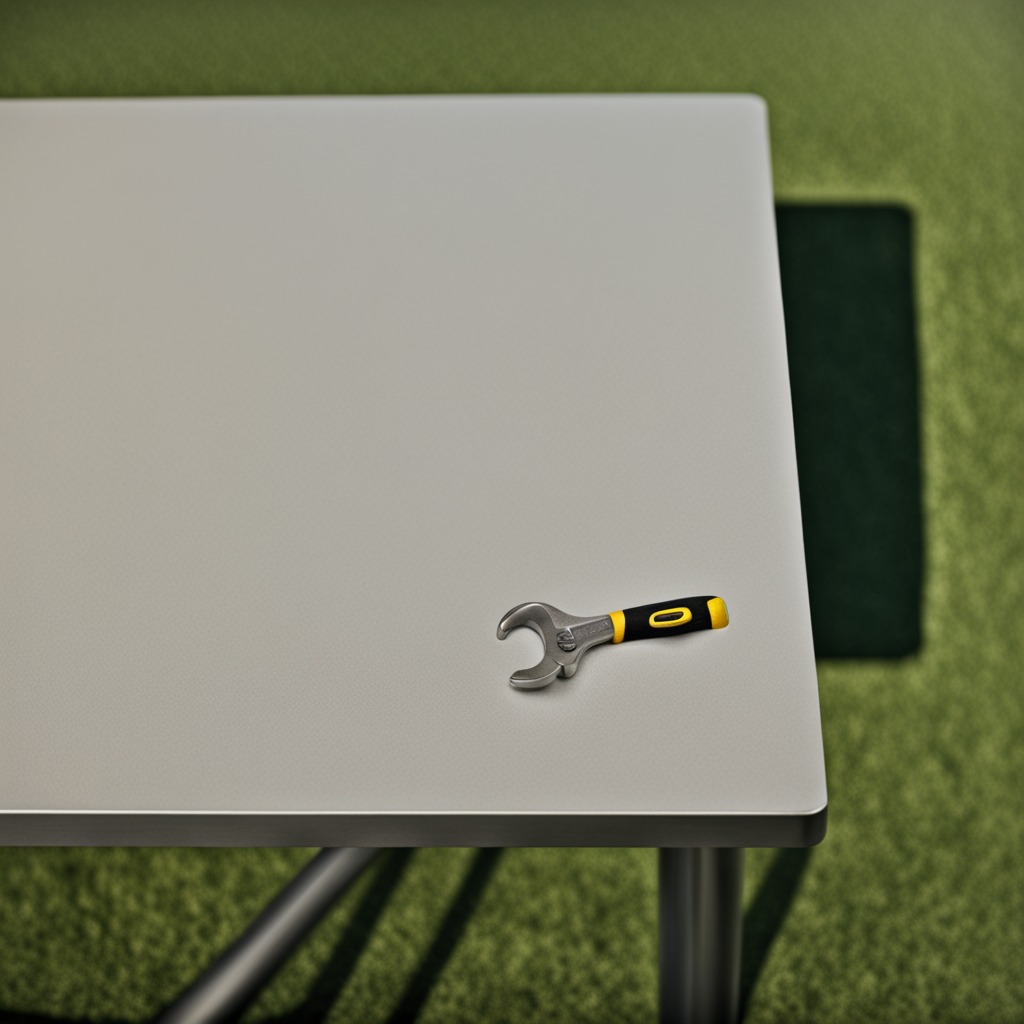
An wrench is lying on a clean utility table in a temporary outdoor tool station afternoon light present textured surface.